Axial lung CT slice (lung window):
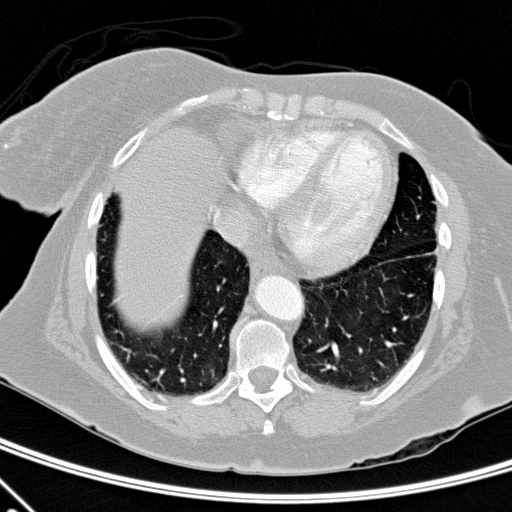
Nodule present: no